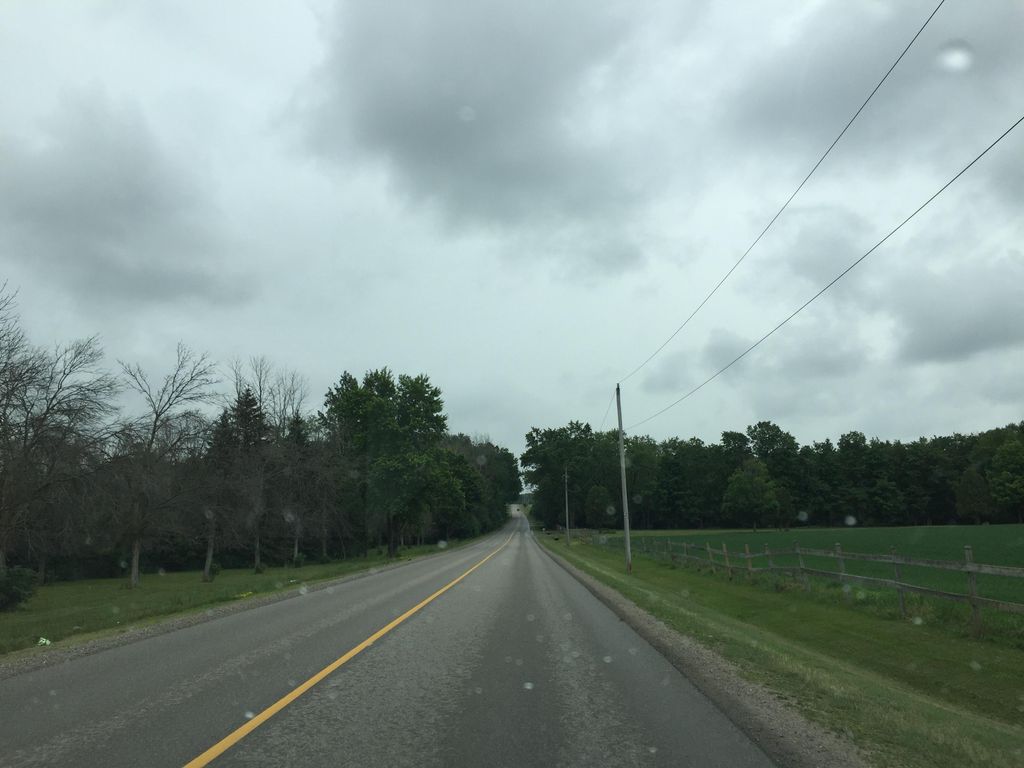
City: kitchener-waterloo